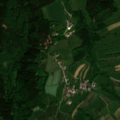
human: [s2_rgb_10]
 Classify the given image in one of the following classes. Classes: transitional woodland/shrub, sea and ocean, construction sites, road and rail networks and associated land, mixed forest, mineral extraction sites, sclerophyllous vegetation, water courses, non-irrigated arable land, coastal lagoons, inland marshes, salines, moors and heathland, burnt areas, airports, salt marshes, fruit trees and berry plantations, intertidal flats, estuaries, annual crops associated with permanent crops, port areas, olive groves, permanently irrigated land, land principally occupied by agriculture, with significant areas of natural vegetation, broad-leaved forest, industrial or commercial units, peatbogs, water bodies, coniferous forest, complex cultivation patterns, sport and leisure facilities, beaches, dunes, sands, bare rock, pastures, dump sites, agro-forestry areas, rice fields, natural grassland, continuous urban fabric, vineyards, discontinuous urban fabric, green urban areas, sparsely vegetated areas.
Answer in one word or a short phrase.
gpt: complex cultivation patterns, land principally occupied by agriculture, with significant areas of natural vegetation, broad-leaved forest, coniferous forest, mixed forest